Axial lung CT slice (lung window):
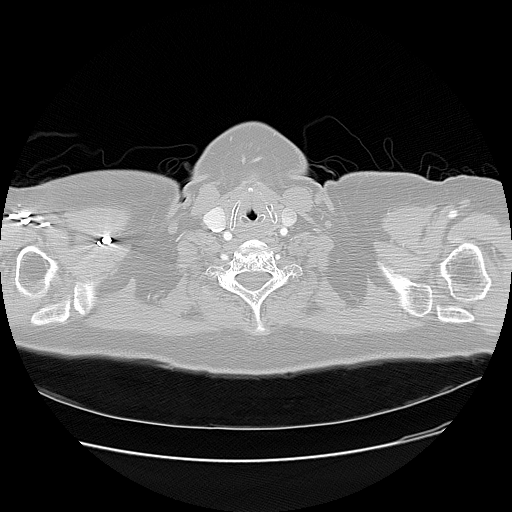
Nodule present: no